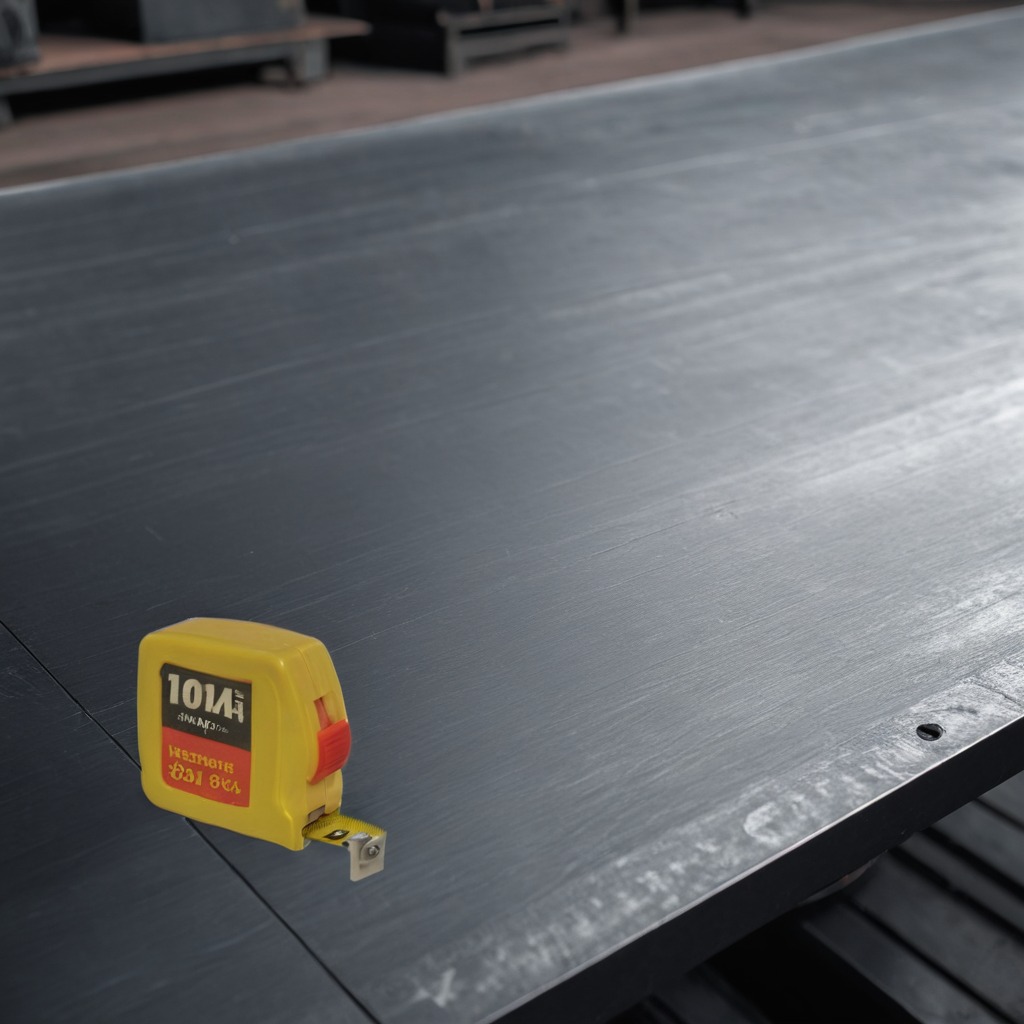
A measuring tape is lying on the cold steel table in the mining workshop.